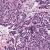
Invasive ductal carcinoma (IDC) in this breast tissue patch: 1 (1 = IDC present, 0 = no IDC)